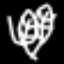
Label: leaf